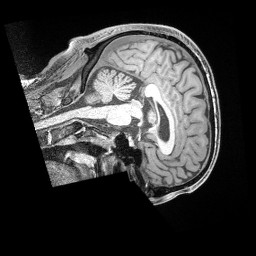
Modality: T1w
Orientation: sagittal
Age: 36
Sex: male
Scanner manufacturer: siemens
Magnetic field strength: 3 T
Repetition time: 2 s
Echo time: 0.00211 s